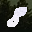
Label: 8